Question: I want to copy the blur effect in the red box:

You see that the photo is somehow in the background of this rectangle. I found this effect in apps like Eye'em and Spotify.
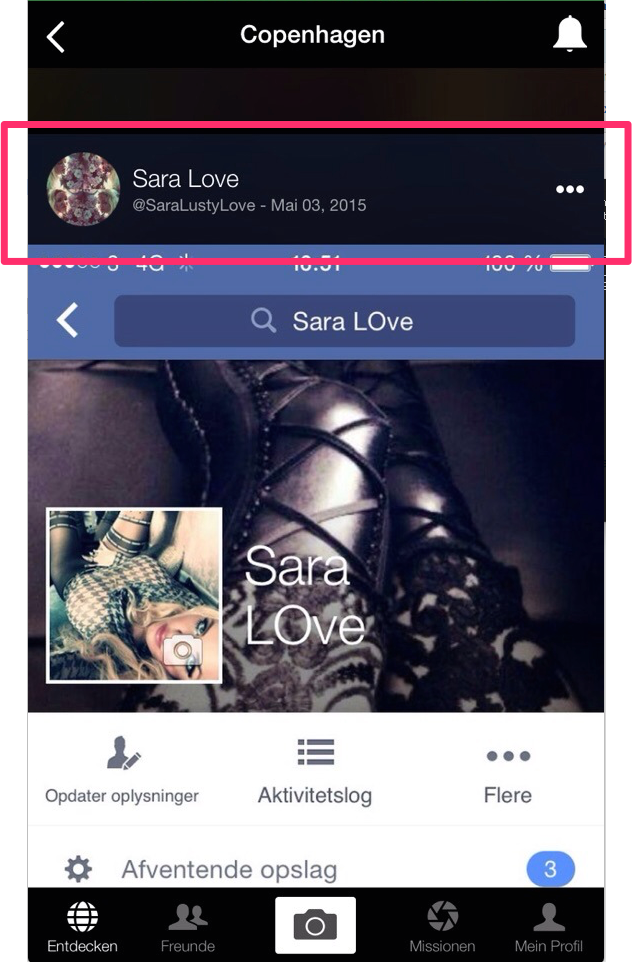
Answer: Here is a great article that is covering several options for this effect.
<URL>
It covers 3 techniques:
- - -
You can even get some working code here:
<URL>
BR,
ValR.